Question:
Is it possible at all to achieve this effect with CSS3 (and maybe jQuery)? I tried the usual 'slideDown' effect but its not even close to this. Any ideas?
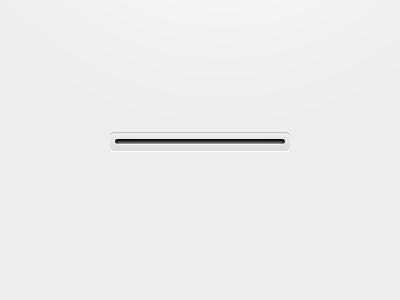
Answer: You could do it with CSS transitions..
The concept is to have an element with 'height:0' and 'overflow:hidden' ()) and inside it an absolutely positioned element at the bottom ('bottom:0') ()
This way when you transition the height of the element from 0 to the height of the it will seem like the paper is sliding out.
<URL>
---
An improvement to make the print steps more obvious, would be to use the 'steps' (<URL> timing function instead of the linear my initial demo had
<URL>